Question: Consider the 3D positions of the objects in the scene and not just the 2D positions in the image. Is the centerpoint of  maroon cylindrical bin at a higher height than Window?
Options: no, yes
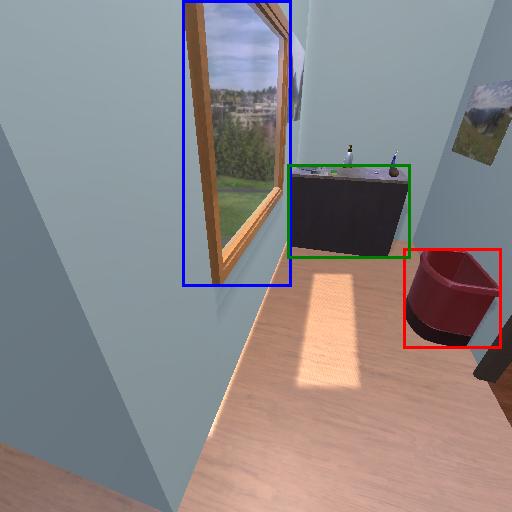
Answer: no